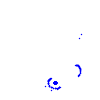
Particle: kaon